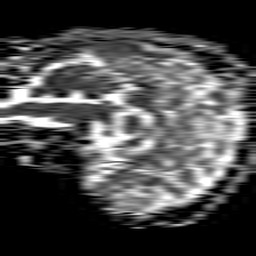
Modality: ADC
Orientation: sagittal
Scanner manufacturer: philips
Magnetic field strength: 1.5 T
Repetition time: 4.6 s
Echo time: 0.08517 s